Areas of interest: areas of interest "CaiFu Plaza Computer City (Huaihe South Road Branch)"
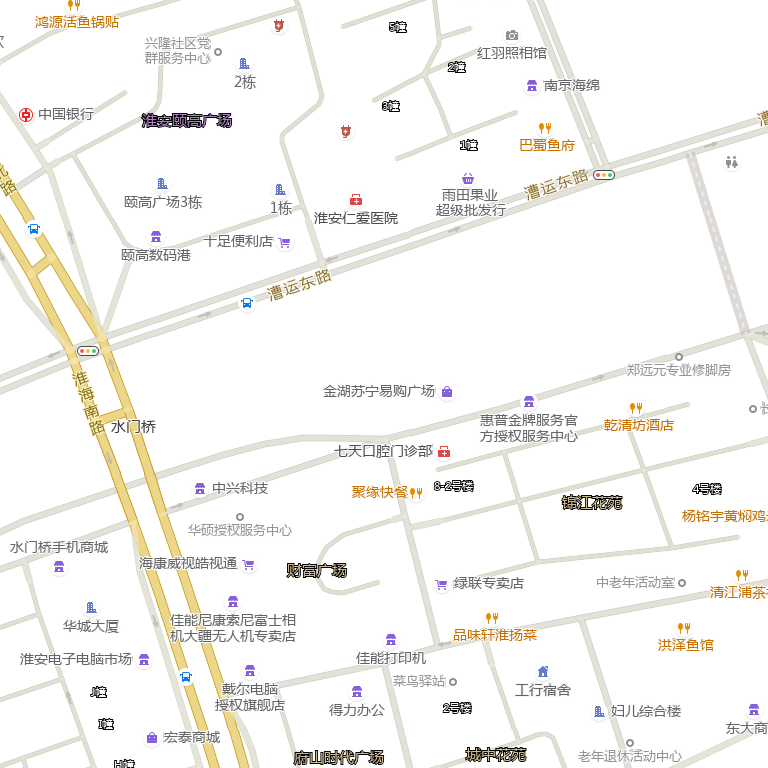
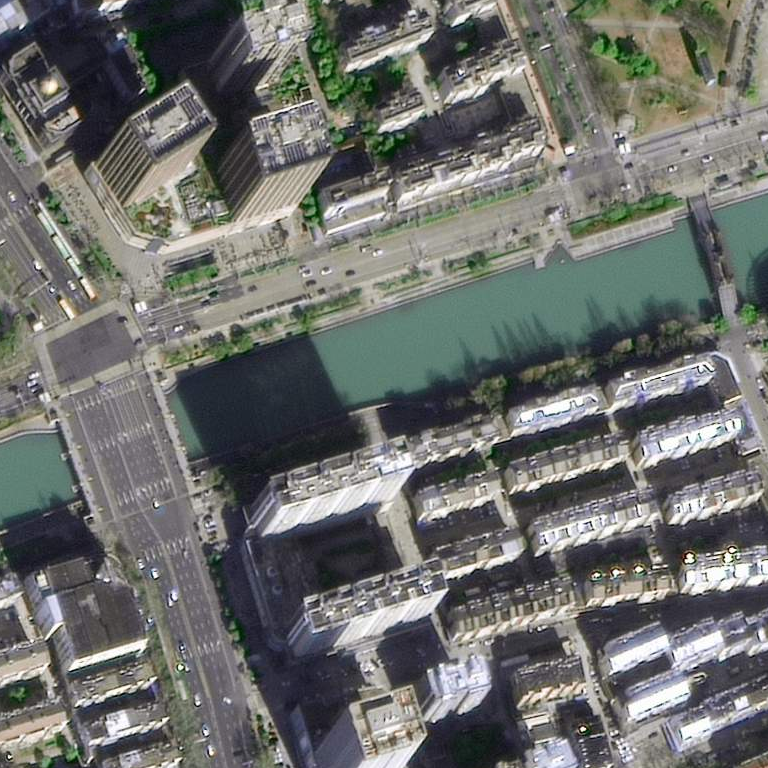